Question: I was wondering, what is the best way (using html, css, and graphics) to create a web page whose top header section appears to be beveled, as opposed to straight across? Please see the below image as an example:

I'm not sure how to use images in a way such that they would expand/contract in accordance with different browser sizes/resolutions...
Can anyone offer me some help? Or perhaps point me to a resource?
Thanks!
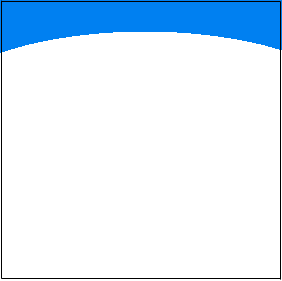
Answer: You could use 'border-radius'.

<URL>.